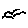
Label: bird